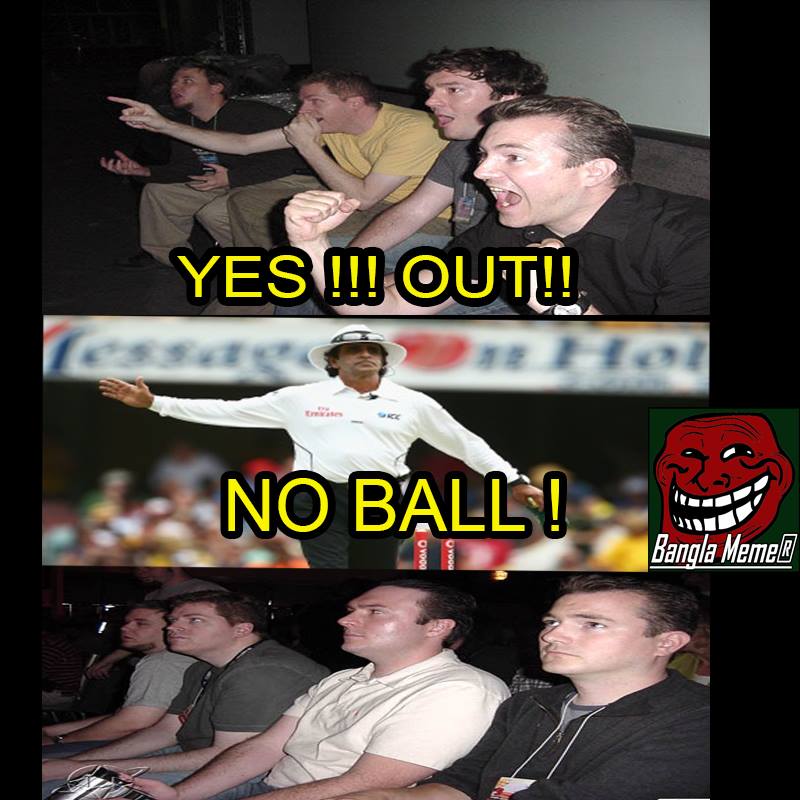
Caption: YES !!! OUT !!     NO BALL !
Label: non-hate